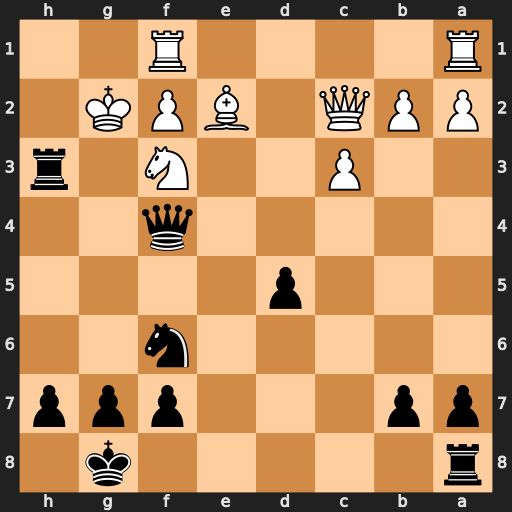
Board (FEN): r5k1/pp3ppp/5n2/3p4/5q2/2P2N1r/PPQ1BPK1/R4R2
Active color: b
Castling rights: -
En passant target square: -
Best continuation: Qg4#